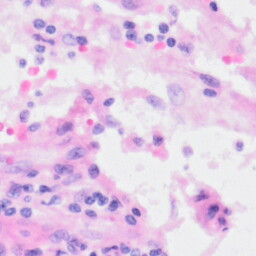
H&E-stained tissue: Kidney